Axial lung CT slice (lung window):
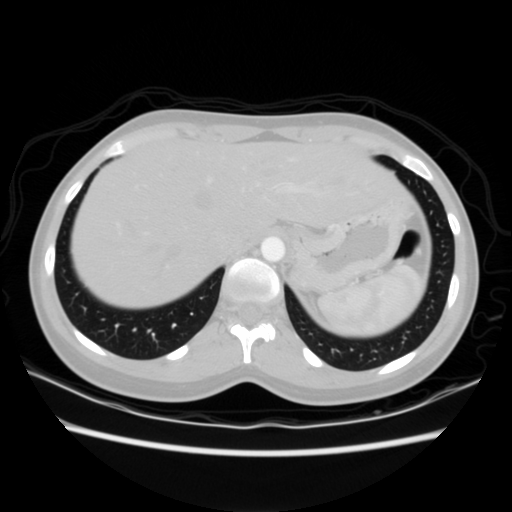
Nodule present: no